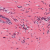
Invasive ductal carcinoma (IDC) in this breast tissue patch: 0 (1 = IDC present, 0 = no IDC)